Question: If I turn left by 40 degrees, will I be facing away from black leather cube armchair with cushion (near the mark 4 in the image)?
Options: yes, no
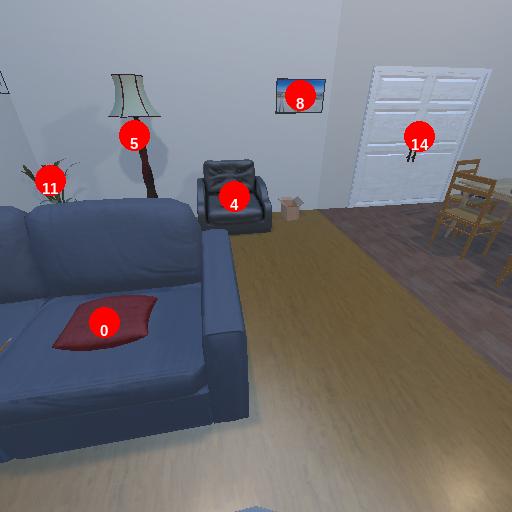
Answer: yes